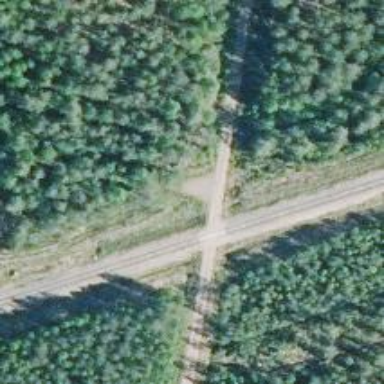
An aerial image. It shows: Railway with track class A.